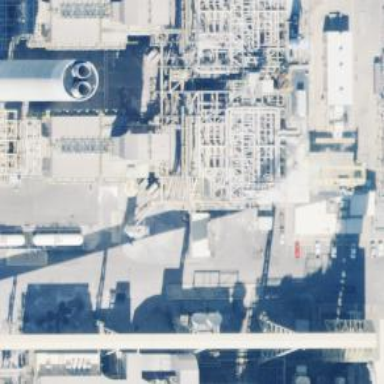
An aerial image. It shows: Steam turbine generator.